Field crop: tomato
Growth stage: 2
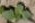
Species: solanum